Fundus camera: zeiss
Shooting center: fovea
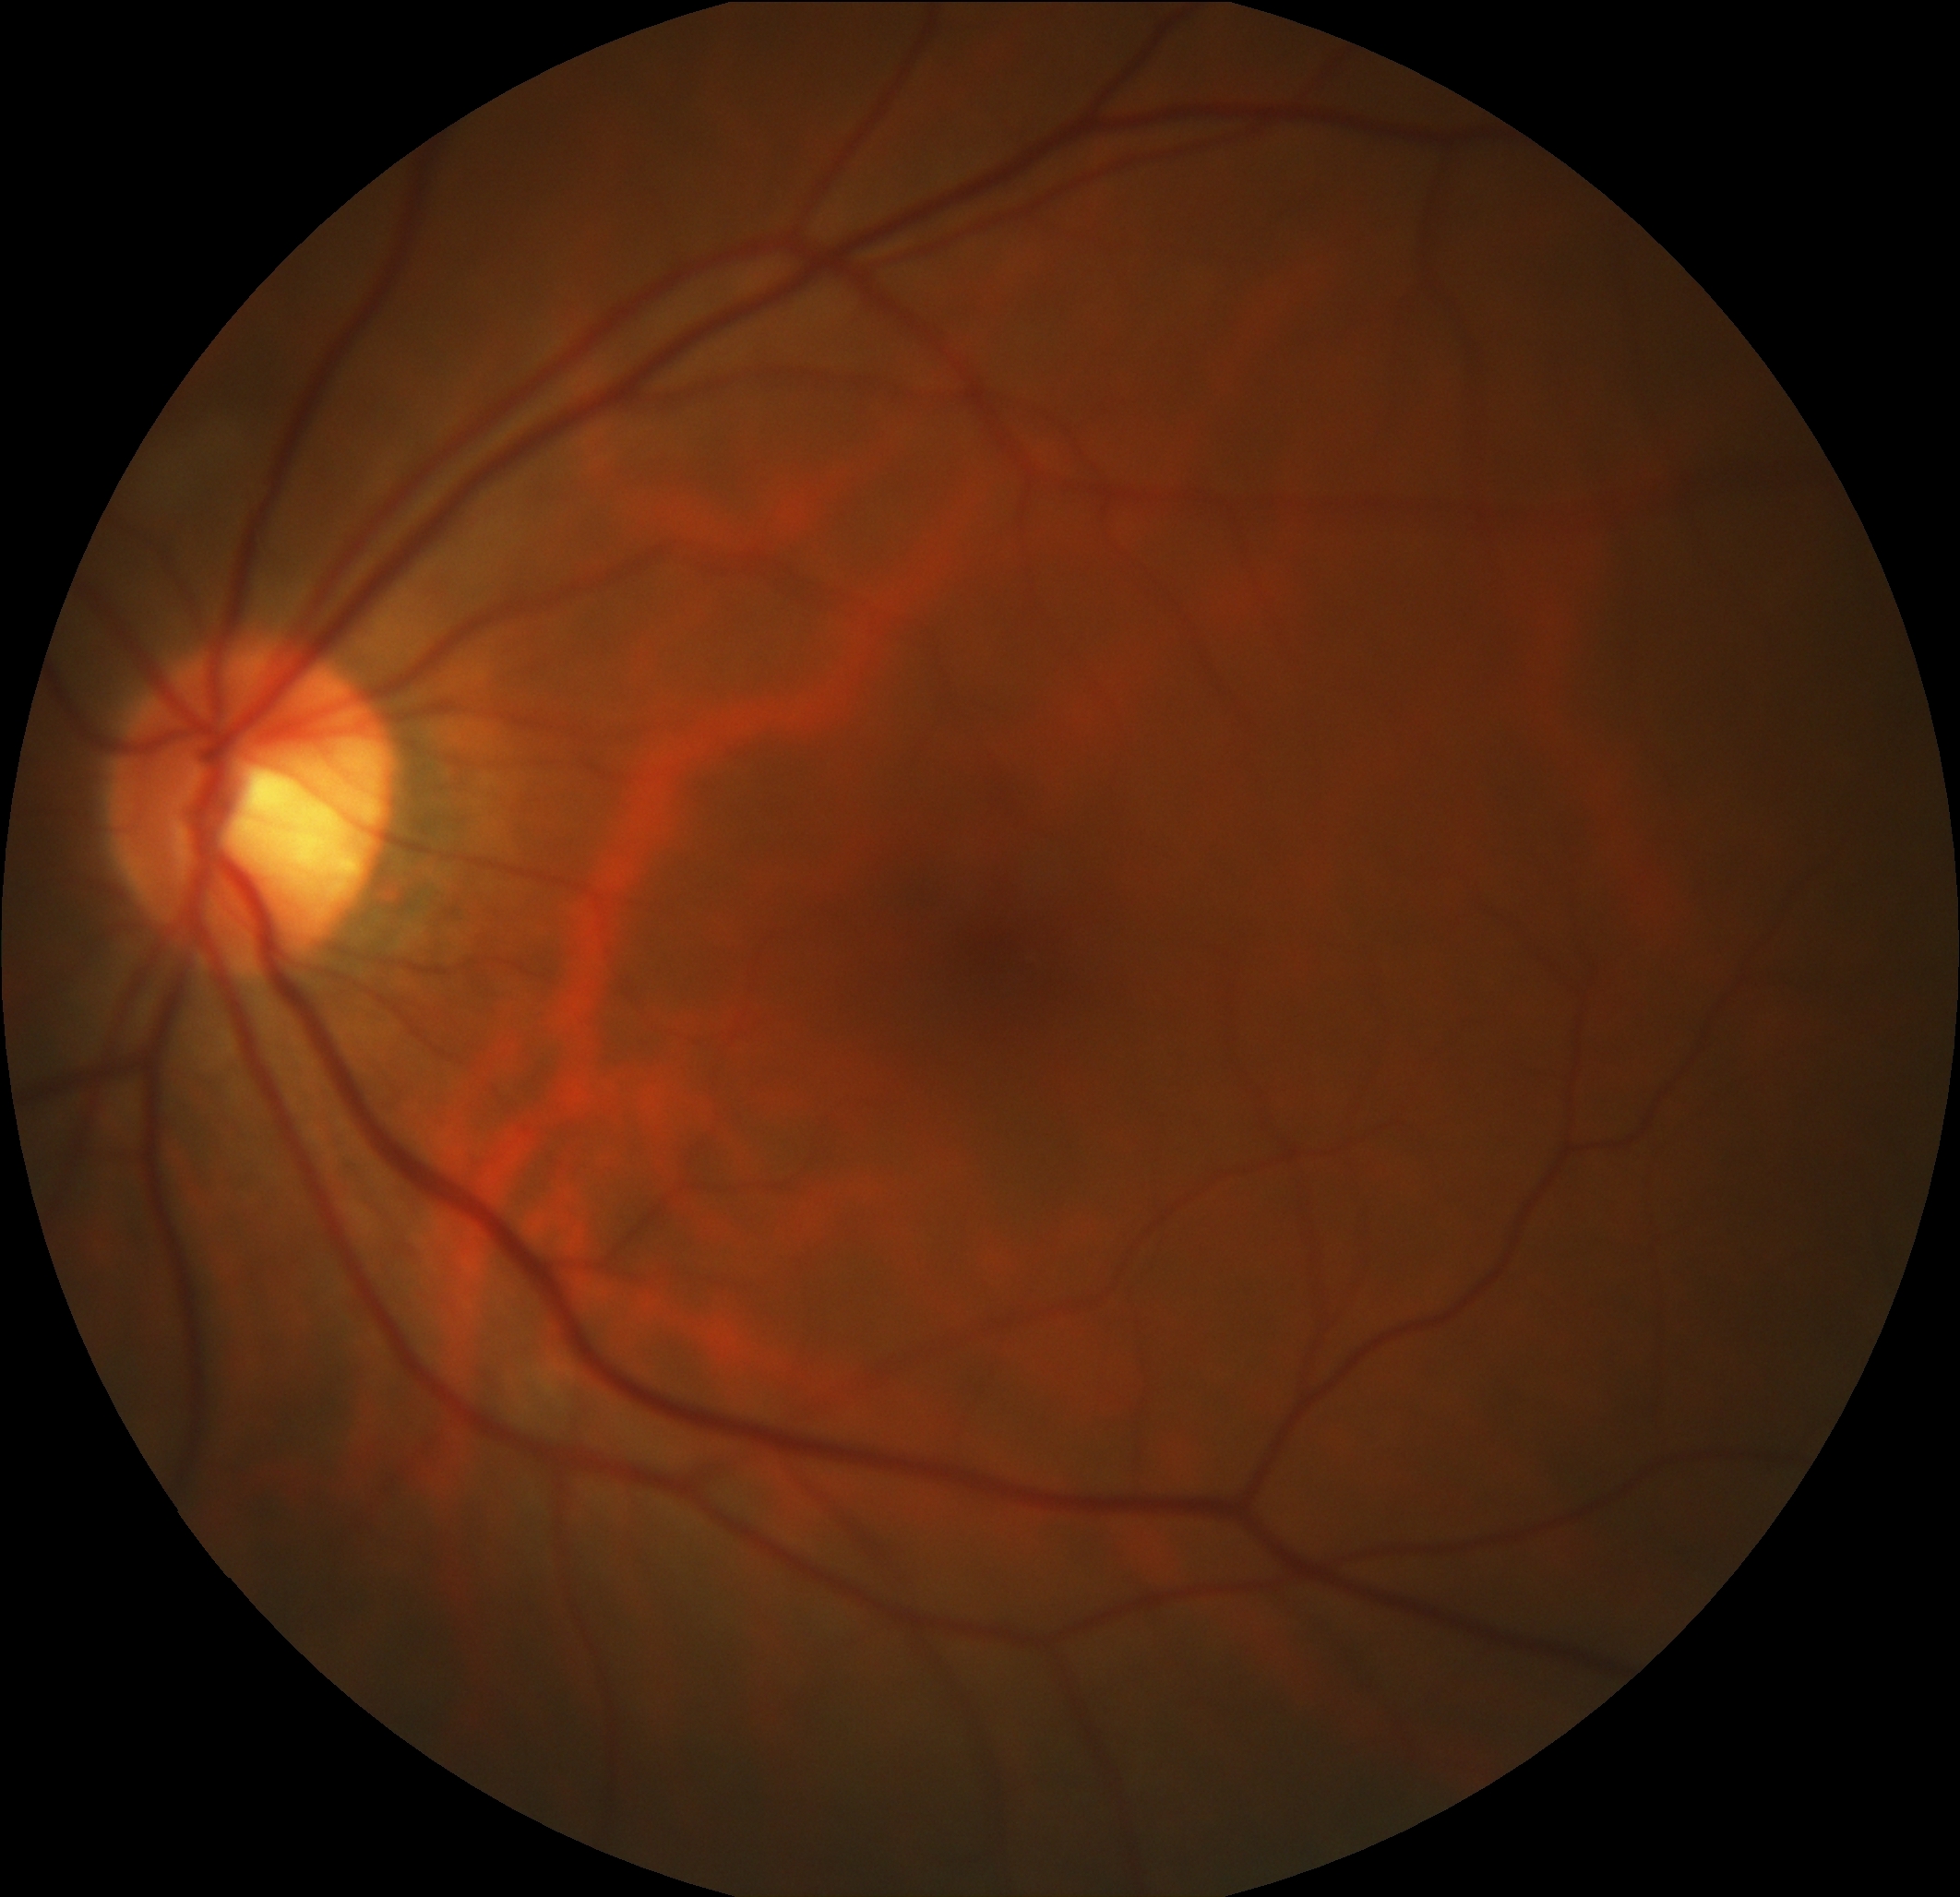
Pathologic myopia: no
Patchy retinal atrophy: present
Retinal detachment: absent